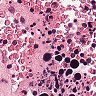
Metastatic tissue present: no